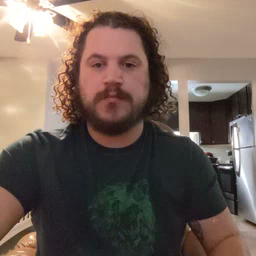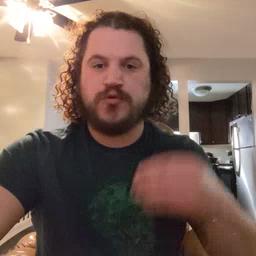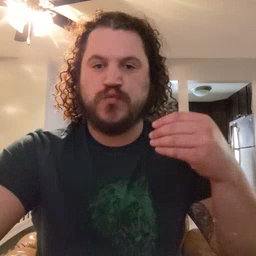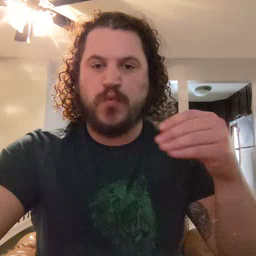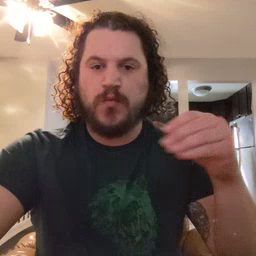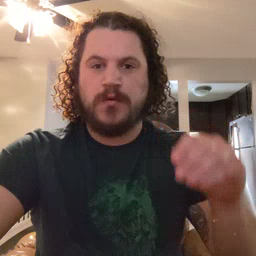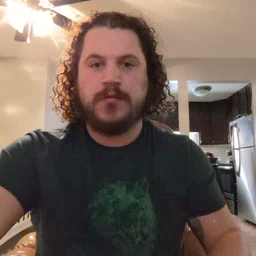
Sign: store